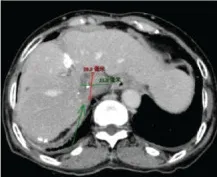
Sizes of RA and IVC tumor thrombi before and after 3-month treatment. Three months after treatment. IVC, inferior vena cava; RA, right atrium.
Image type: radiology (ct)